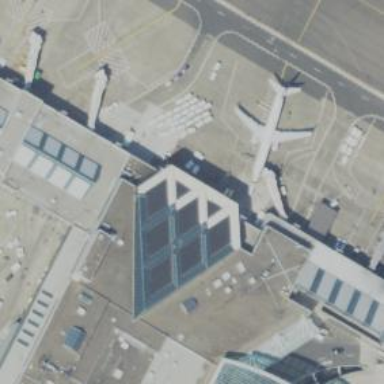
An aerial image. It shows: Building with skillion glass roof.